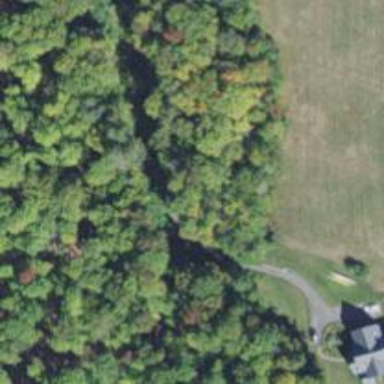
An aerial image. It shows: Driveway.